Interaction volume radius: 5 \u00c5
Interaction volume height: 25 \u00c5
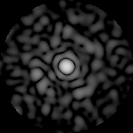
Disorder parameter: 0.8312